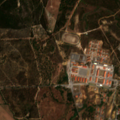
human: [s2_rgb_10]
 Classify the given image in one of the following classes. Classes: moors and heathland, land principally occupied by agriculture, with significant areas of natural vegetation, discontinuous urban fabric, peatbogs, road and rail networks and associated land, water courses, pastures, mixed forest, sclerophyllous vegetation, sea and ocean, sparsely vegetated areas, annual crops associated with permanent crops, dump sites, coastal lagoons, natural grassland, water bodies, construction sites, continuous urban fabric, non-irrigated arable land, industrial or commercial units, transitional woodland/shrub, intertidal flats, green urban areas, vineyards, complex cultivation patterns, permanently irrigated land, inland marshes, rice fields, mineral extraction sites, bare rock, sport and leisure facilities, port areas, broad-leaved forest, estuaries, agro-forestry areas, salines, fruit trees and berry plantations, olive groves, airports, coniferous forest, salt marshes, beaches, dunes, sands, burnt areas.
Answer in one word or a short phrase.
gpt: airports, complex cultivation patterns, land principally occupied by agriculture, with significant areas of natural vegetation, broad-leaved forest, mixed forest